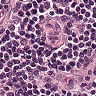
Metastatic tissue present: no